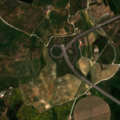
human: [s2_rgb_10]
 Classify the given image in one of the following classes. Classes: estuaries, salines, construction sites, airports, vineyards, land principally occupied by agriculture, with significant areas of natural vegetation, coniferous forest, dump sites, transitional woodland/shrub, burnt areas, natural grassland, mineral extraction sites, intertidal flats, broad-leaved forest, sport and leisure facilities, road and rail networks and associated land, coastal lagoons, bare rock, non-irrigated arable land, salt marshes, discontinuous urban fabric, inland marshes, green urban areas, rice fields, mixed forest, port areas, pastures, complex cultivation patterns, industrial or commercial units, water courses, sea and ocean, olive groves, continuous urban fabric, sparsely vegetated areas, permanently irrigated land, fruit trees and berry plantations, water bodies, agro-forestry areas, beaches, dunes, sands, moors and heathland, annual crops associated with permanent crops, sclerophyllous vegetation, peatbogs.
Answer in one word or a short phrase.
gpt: permanently irrigated land, complex cultivation patterns, land principally occupied by agriculture, with significant areas of natural vegetation, broad-leaved forest